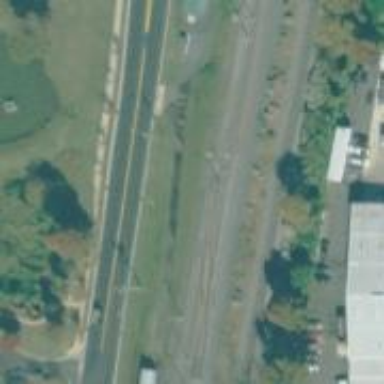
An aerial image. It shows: Light rail electrified with contact line.